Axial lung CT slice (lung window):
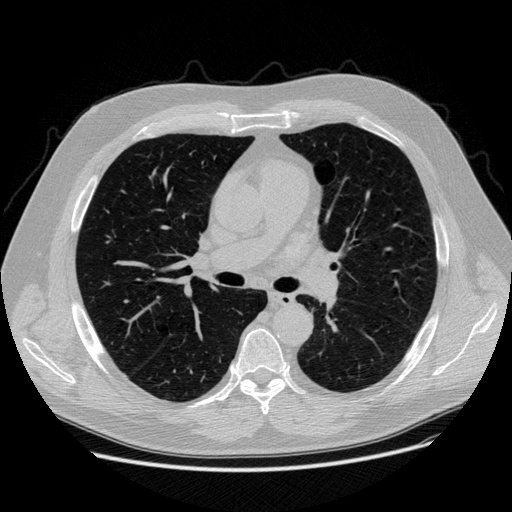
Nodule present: no